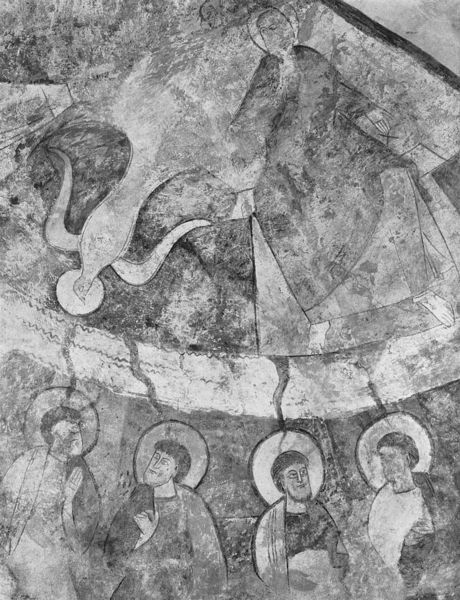
Titel: Wandmalerei aus San Juan de Bellcaire (ursprünglich)
Institution: Gerona, Museo Diocesano
Schlagwörter: flügel, gott, himmel, umhang, sitzen, grau, männer, schwarz, alt, bart, bärte, stein, taube, gelehrte, kirche, kreis, rund, engel, figuren, thron, wandmalerei, foto, vier, dom, flammen, gestik, mosaik, gemäuer, geometrisch, heiligenschein, nimbus, apsis, fresken, deckenfresken, heilige, fresko, jünger, fresco, taub, deckenmalerei, apostel, pfingsten, heiliger geist, thronend, deckenfresko, nimben, friedenstaube, pfingstwunder, ravenna, dialog, agierend, 600, himmelsthron, pfingstwudner